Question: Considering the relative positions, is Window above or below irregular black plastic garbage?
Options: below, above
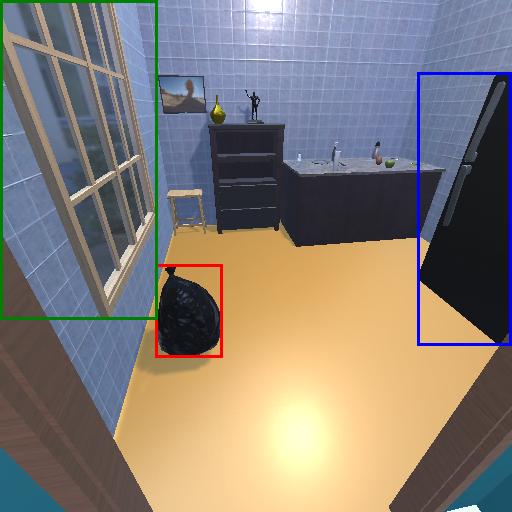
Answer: below